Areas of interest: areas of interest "Industrial Park"
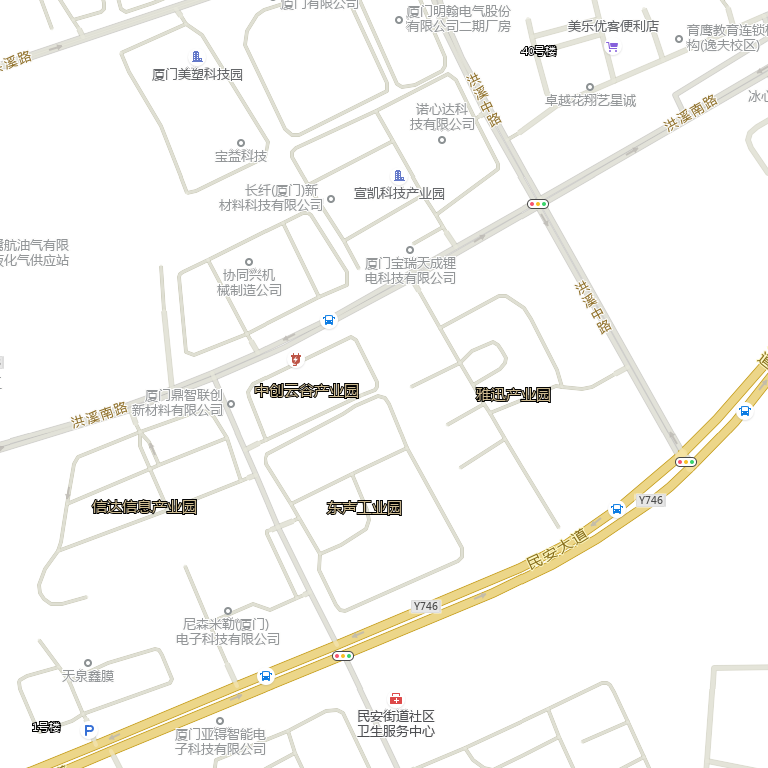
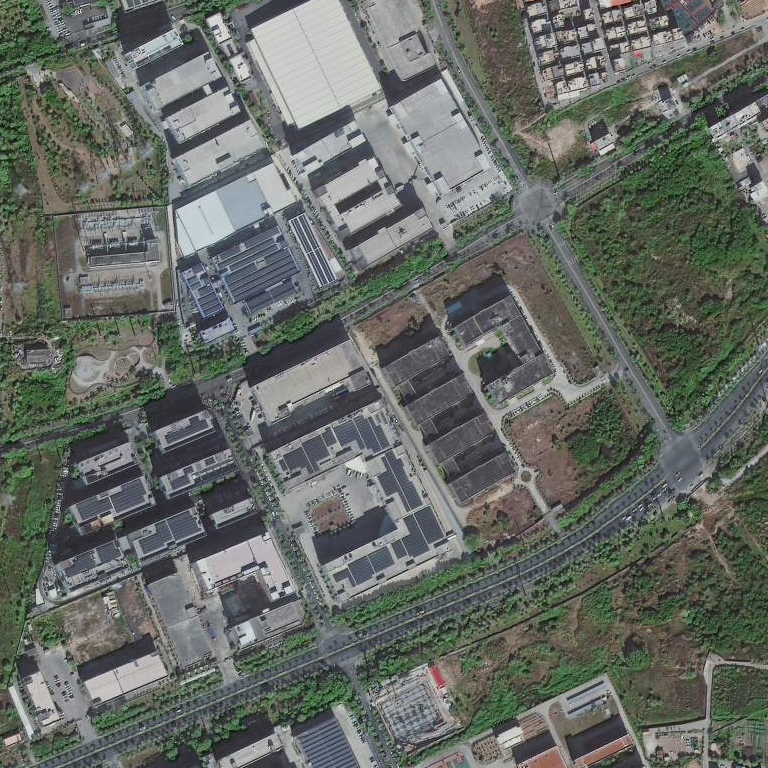